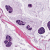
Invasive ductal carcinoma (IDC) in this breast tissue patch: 1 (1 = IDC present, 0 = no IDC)